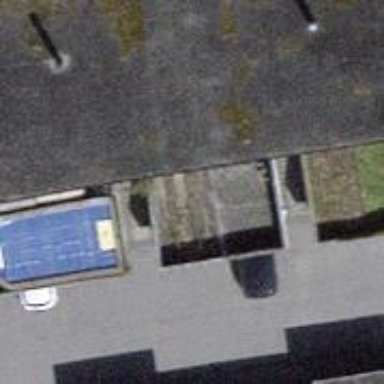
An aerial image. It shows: Building with tiled roof.